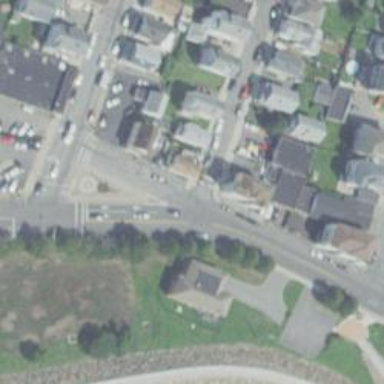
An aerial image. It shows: Marked crossing on the road.